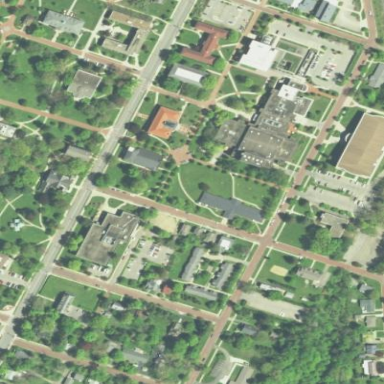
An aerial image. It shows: College.